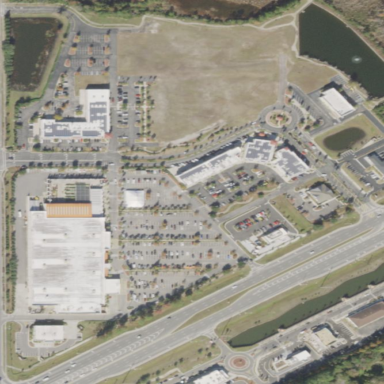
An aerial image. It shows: Commercial area.